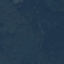
Land use / land cover: Forest